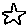
Label: star